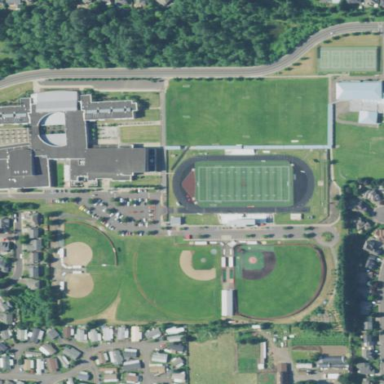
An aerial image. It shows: School.